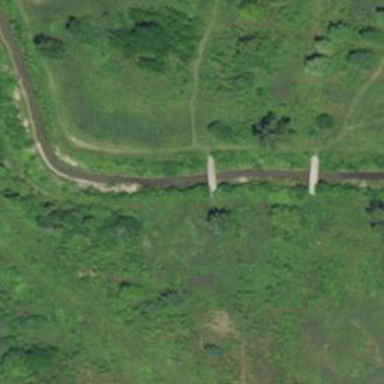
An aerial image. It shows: Service road on bridge designed for golf cartpath.